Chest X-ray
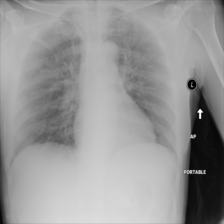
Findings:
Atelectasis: negative
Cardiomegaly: negative
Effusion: negative
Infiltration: negative
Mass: negative
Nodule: negative
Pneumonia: negative
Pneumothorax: negative
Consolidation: negative
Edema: negative
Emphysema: negative
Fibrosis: negative
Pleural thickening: negative
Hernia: negative